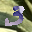
Label: 3